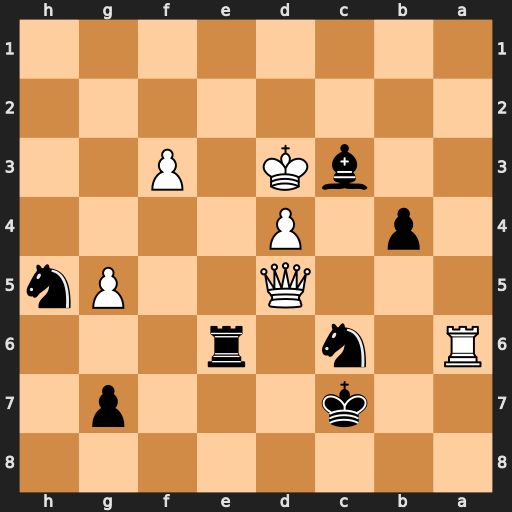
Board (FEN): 8/2k3p1/R1n1r3/3Q2Pn/1p1P4/2bK1P2/8/8
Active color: b
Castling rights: -
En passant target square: -
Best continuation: Nf4+ Kc4 Nxd5